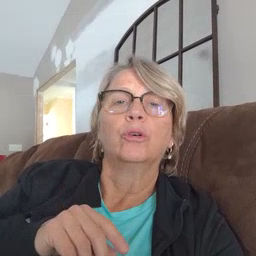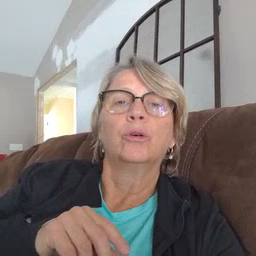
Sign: water